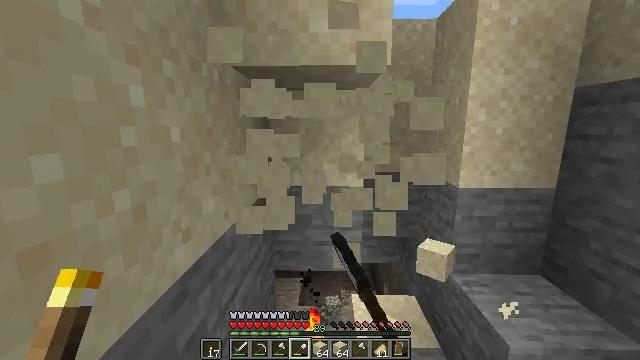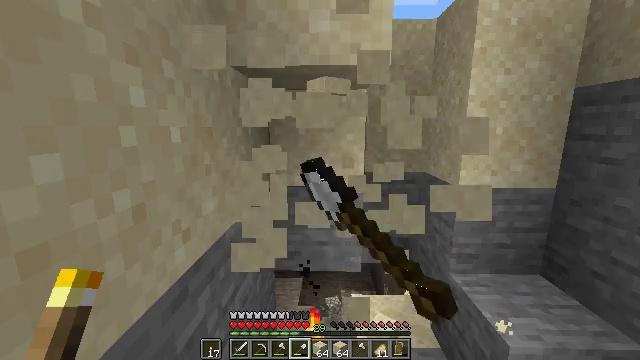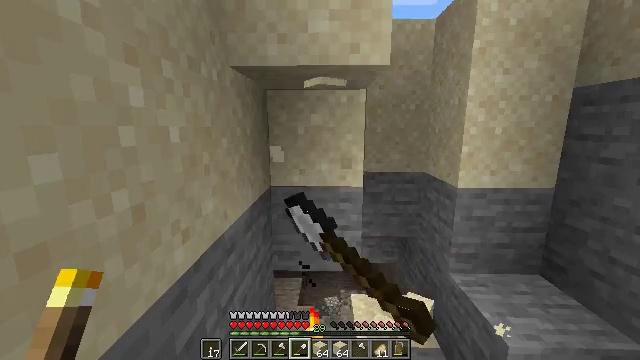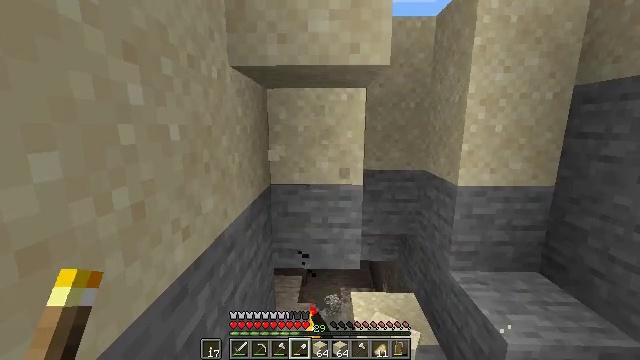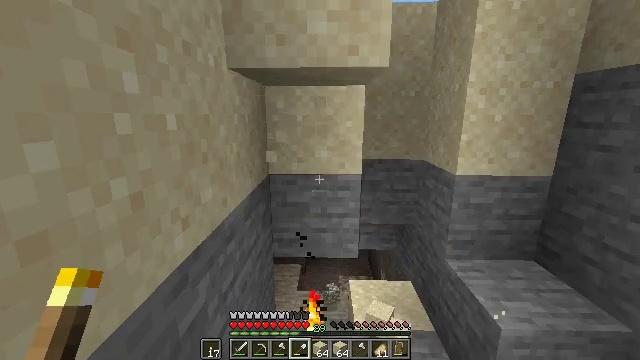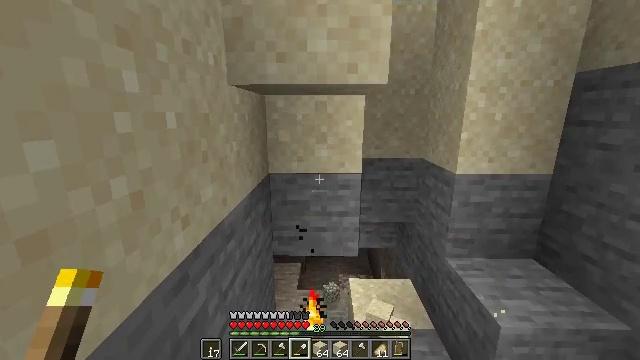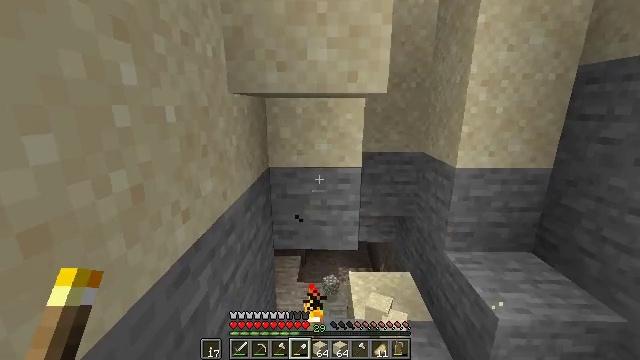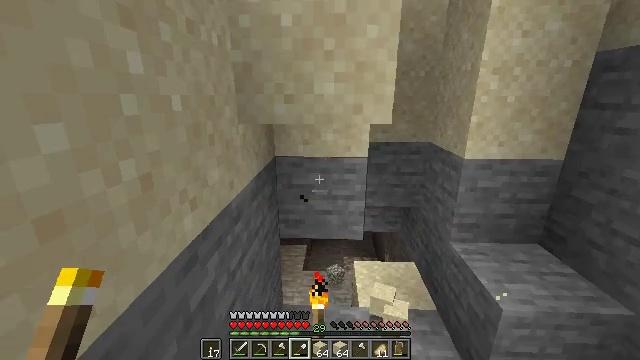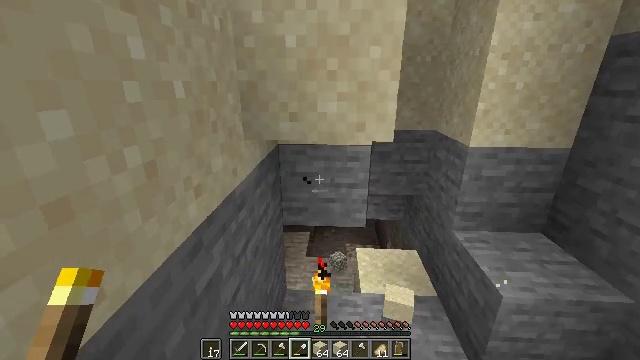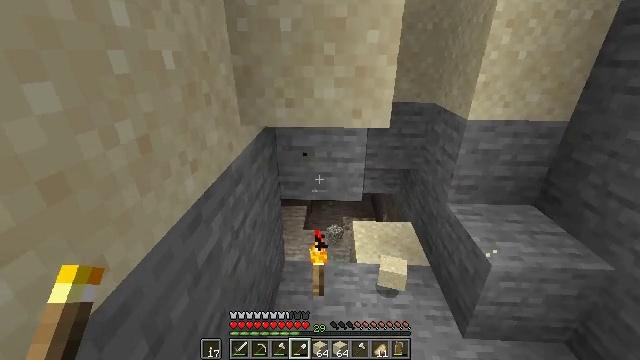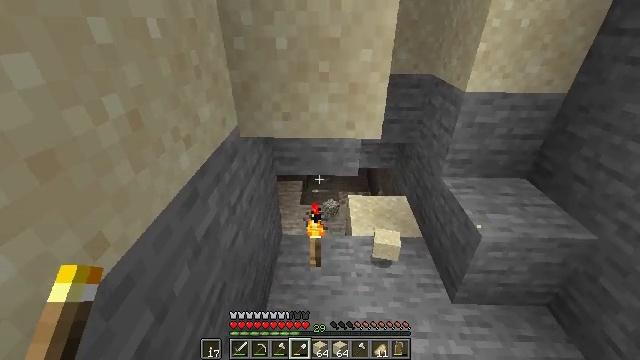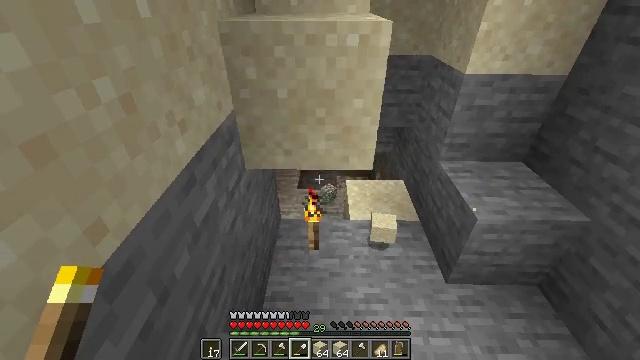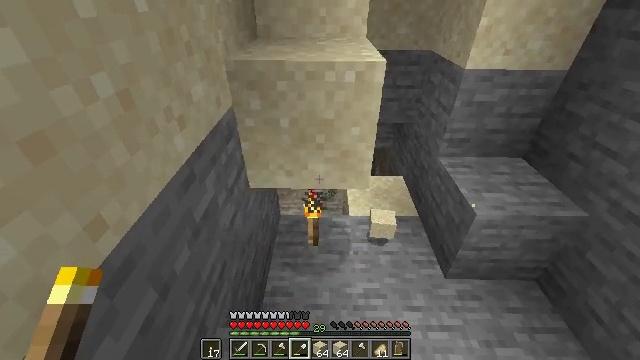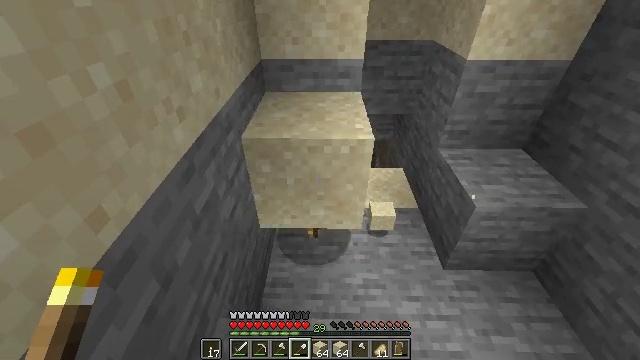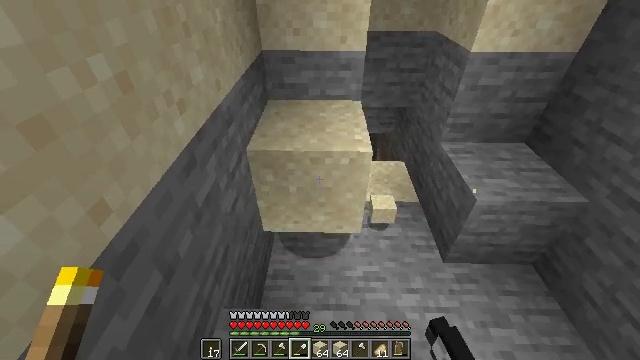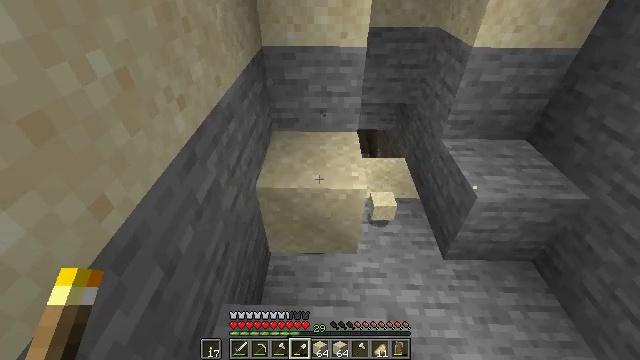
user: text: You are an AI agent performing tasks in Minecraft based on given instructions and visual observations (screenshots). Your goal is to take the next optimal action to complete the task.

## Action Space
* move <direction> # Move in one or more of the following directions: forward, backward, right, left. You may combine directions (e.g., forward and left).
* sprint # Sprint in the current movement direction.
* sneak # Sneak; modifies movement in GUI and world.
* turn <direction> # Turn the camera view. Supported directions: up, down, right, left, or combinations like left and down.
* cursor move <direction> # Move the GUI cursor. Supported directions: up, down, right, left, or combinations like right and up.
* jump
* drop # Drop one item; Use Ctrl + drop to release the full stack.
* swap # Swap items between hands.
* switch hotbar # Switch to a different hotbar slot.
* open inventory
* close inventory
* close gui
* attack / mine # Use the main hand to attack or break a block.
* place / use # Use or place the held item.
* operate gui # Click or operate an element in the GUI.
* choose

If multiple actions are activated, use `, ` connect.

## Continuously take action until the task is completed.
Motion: motion action
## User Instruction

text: Mine the torch on the wall.
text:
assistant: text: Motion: attack / mine
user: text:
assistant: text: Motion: attack / mine
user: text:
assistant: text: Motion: no_op
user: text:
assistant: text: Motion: turn down
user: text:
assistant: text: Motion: no_op
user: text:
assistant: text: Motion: turn down
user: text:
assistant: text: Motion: turn left and down
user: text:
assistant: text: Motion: turn down
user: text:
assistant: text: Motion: turn down
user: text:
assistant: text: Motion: turn right and down
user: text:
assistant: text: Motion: turn down
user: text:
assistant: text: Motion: no_op
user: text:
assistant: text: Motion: turn down, attack / mine
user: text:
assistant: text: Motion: turn down, attack / mine
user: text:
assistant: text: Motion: attack / mine
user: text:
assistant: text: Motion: attack / mine
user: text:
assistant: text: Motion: attack / mine
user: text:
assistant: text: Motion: attack / mine
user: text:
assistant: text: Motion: attack / mine
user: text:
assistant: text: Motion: attack / mine
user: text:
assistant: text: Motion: attack / mine
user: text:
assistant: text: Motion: no_op
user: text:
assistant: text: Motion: no_op